Question: I'm attempting to create an alpha radial gradient effect (kind of lighting) using a simple shader.
The effect is created correctly, however the gradient is not smooth.
The precision is set to highp, so I don't really know where to look.
This shader is currently running on Android, using OpenGL ES 2.0.
This is how the gradient currently looks like:

And this is my current shader:
Vertex:
'''
precision highp float;
attribute vec4 vPosition;
attribute vec2 vStaticInterpolation;
varying vec2 interpolator;
void main() {
interpolator = vStaticInterpolation;
gl_Position = vPosition;
}
'''
Fragment:
'''
precision highp float;
uniform float alphaFactor;
varying vec2 interpolator;
float MAX_ALPHA = 0.75;
void main() {
float x = distance(interpolator, vec2(0.0, 0.0));
float alpha = MAX_ALPHA - MAX_ALPHA * x;
alpha = max(alpha, 0.0);
gl_FragColor = vec4(0.925, 0.921, 0.843, alpha);
gl_FragColor.a *= alphaFactor;
}
'''
The shader receives constant attributes for interpolation (from -1.0 to 1.0) in vStaticInterpolation.
The actual color is currently hard-coded in the shader.
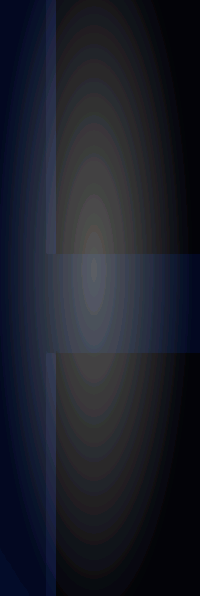
Answer: It looks to be related to a dithering problem.
This could depend on the OpenGL driver implementation of your mobile device (though I don't know which model you are currently using). In the past it used to be an issue.
Possible tests you could perform are:
1. Disable Opengl dithering: GLES20.glDisable(GLES20.GL_DITHER);
2. Impose an RGB888 surface when you create the surface. It is usually done in the ConfigChooser function. I try to remember by hard, this is part of the code of my application: new AndroidGL.ConfigChooser(8, 8, 8, 8, depth, stencil) :